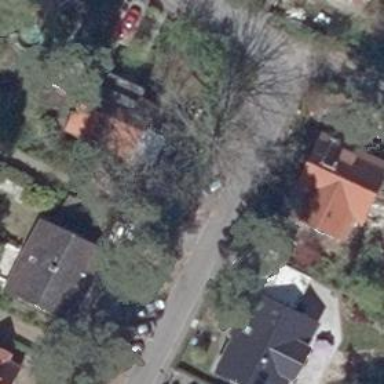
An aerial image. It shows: Residential road with asphalt surface and separate sidewalk.